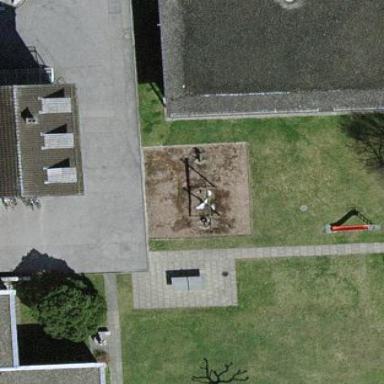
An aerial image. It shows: Playground area for leisure activities on the land.